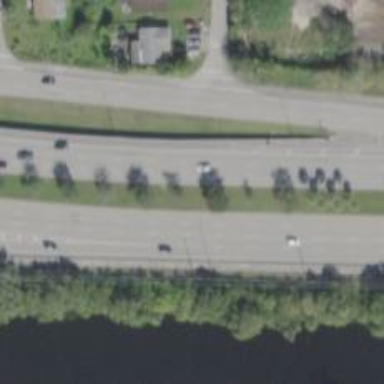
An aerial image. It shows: Trunk link highway.